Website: macys
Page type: account-selection
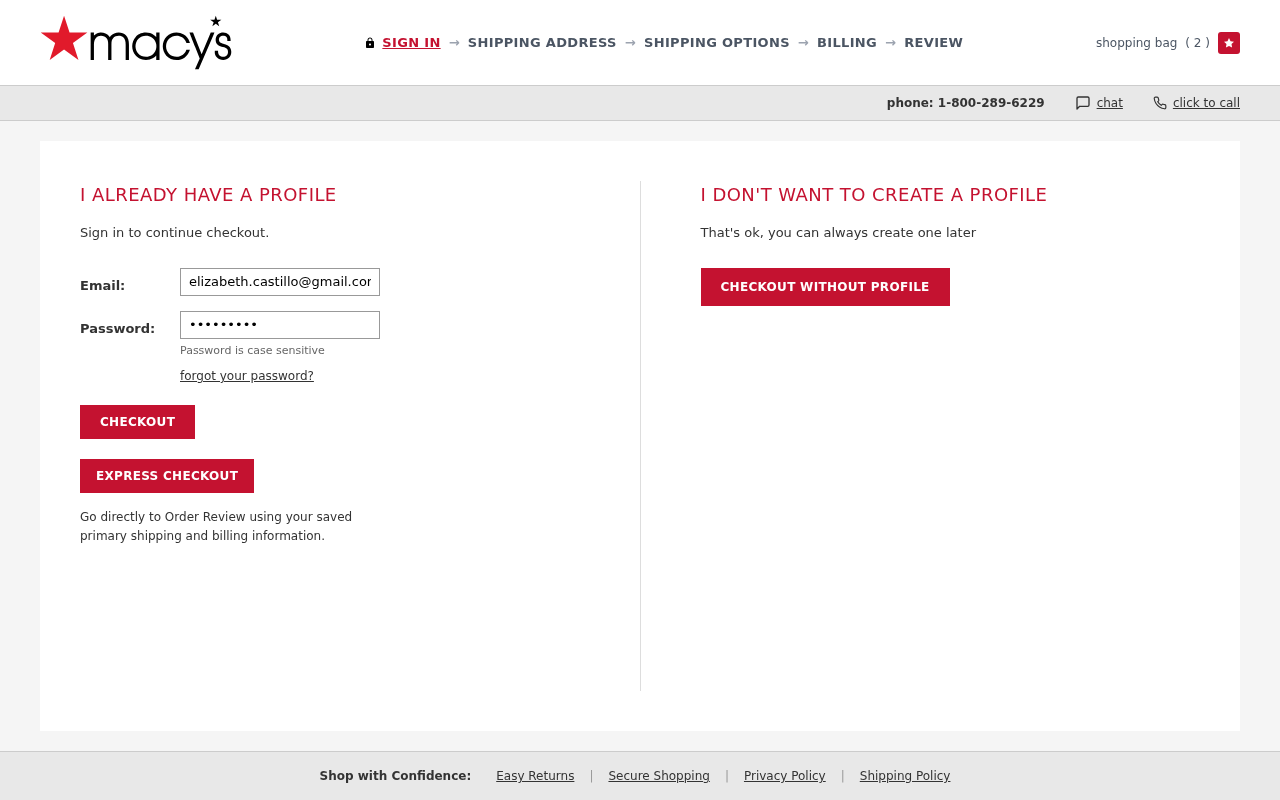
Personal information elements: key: PII_EMAIL
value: elizabeth.castillo@gmail.com
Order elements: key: ORDER_NUM_ITEMS
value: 2